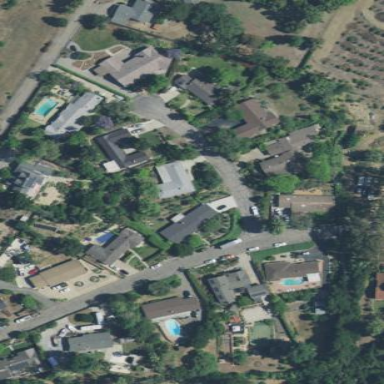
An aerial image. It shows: Residential area.